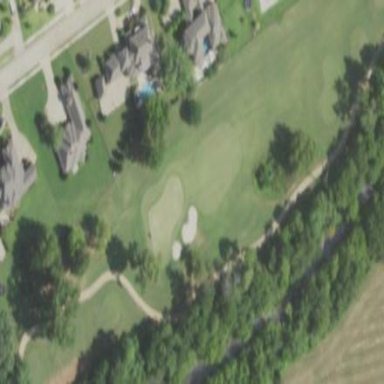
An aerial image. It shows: Golf fairway in the image.